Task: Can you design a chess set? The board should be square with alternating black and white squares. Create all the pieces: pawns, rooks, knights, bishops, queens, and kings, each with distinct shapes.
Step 5007:
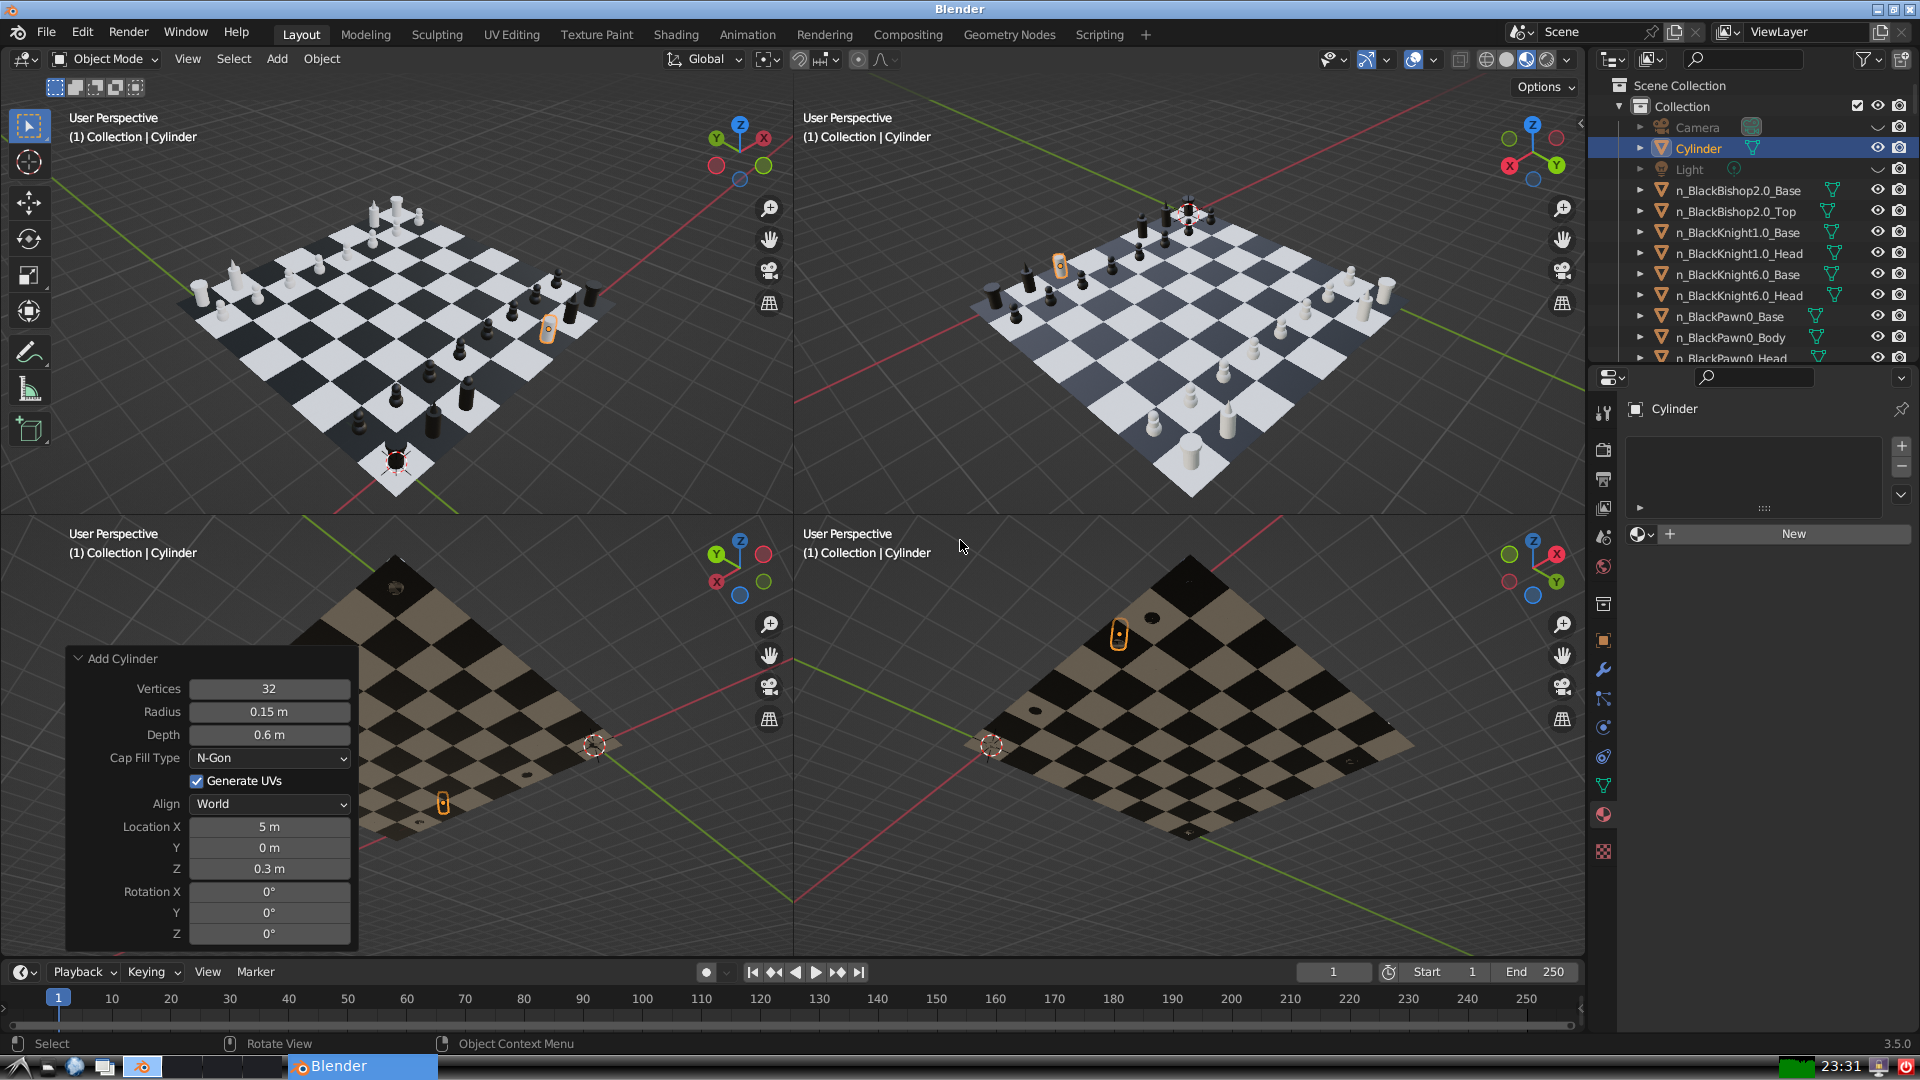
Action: {"key_press": ['Ctrl, Home']}